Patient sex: M
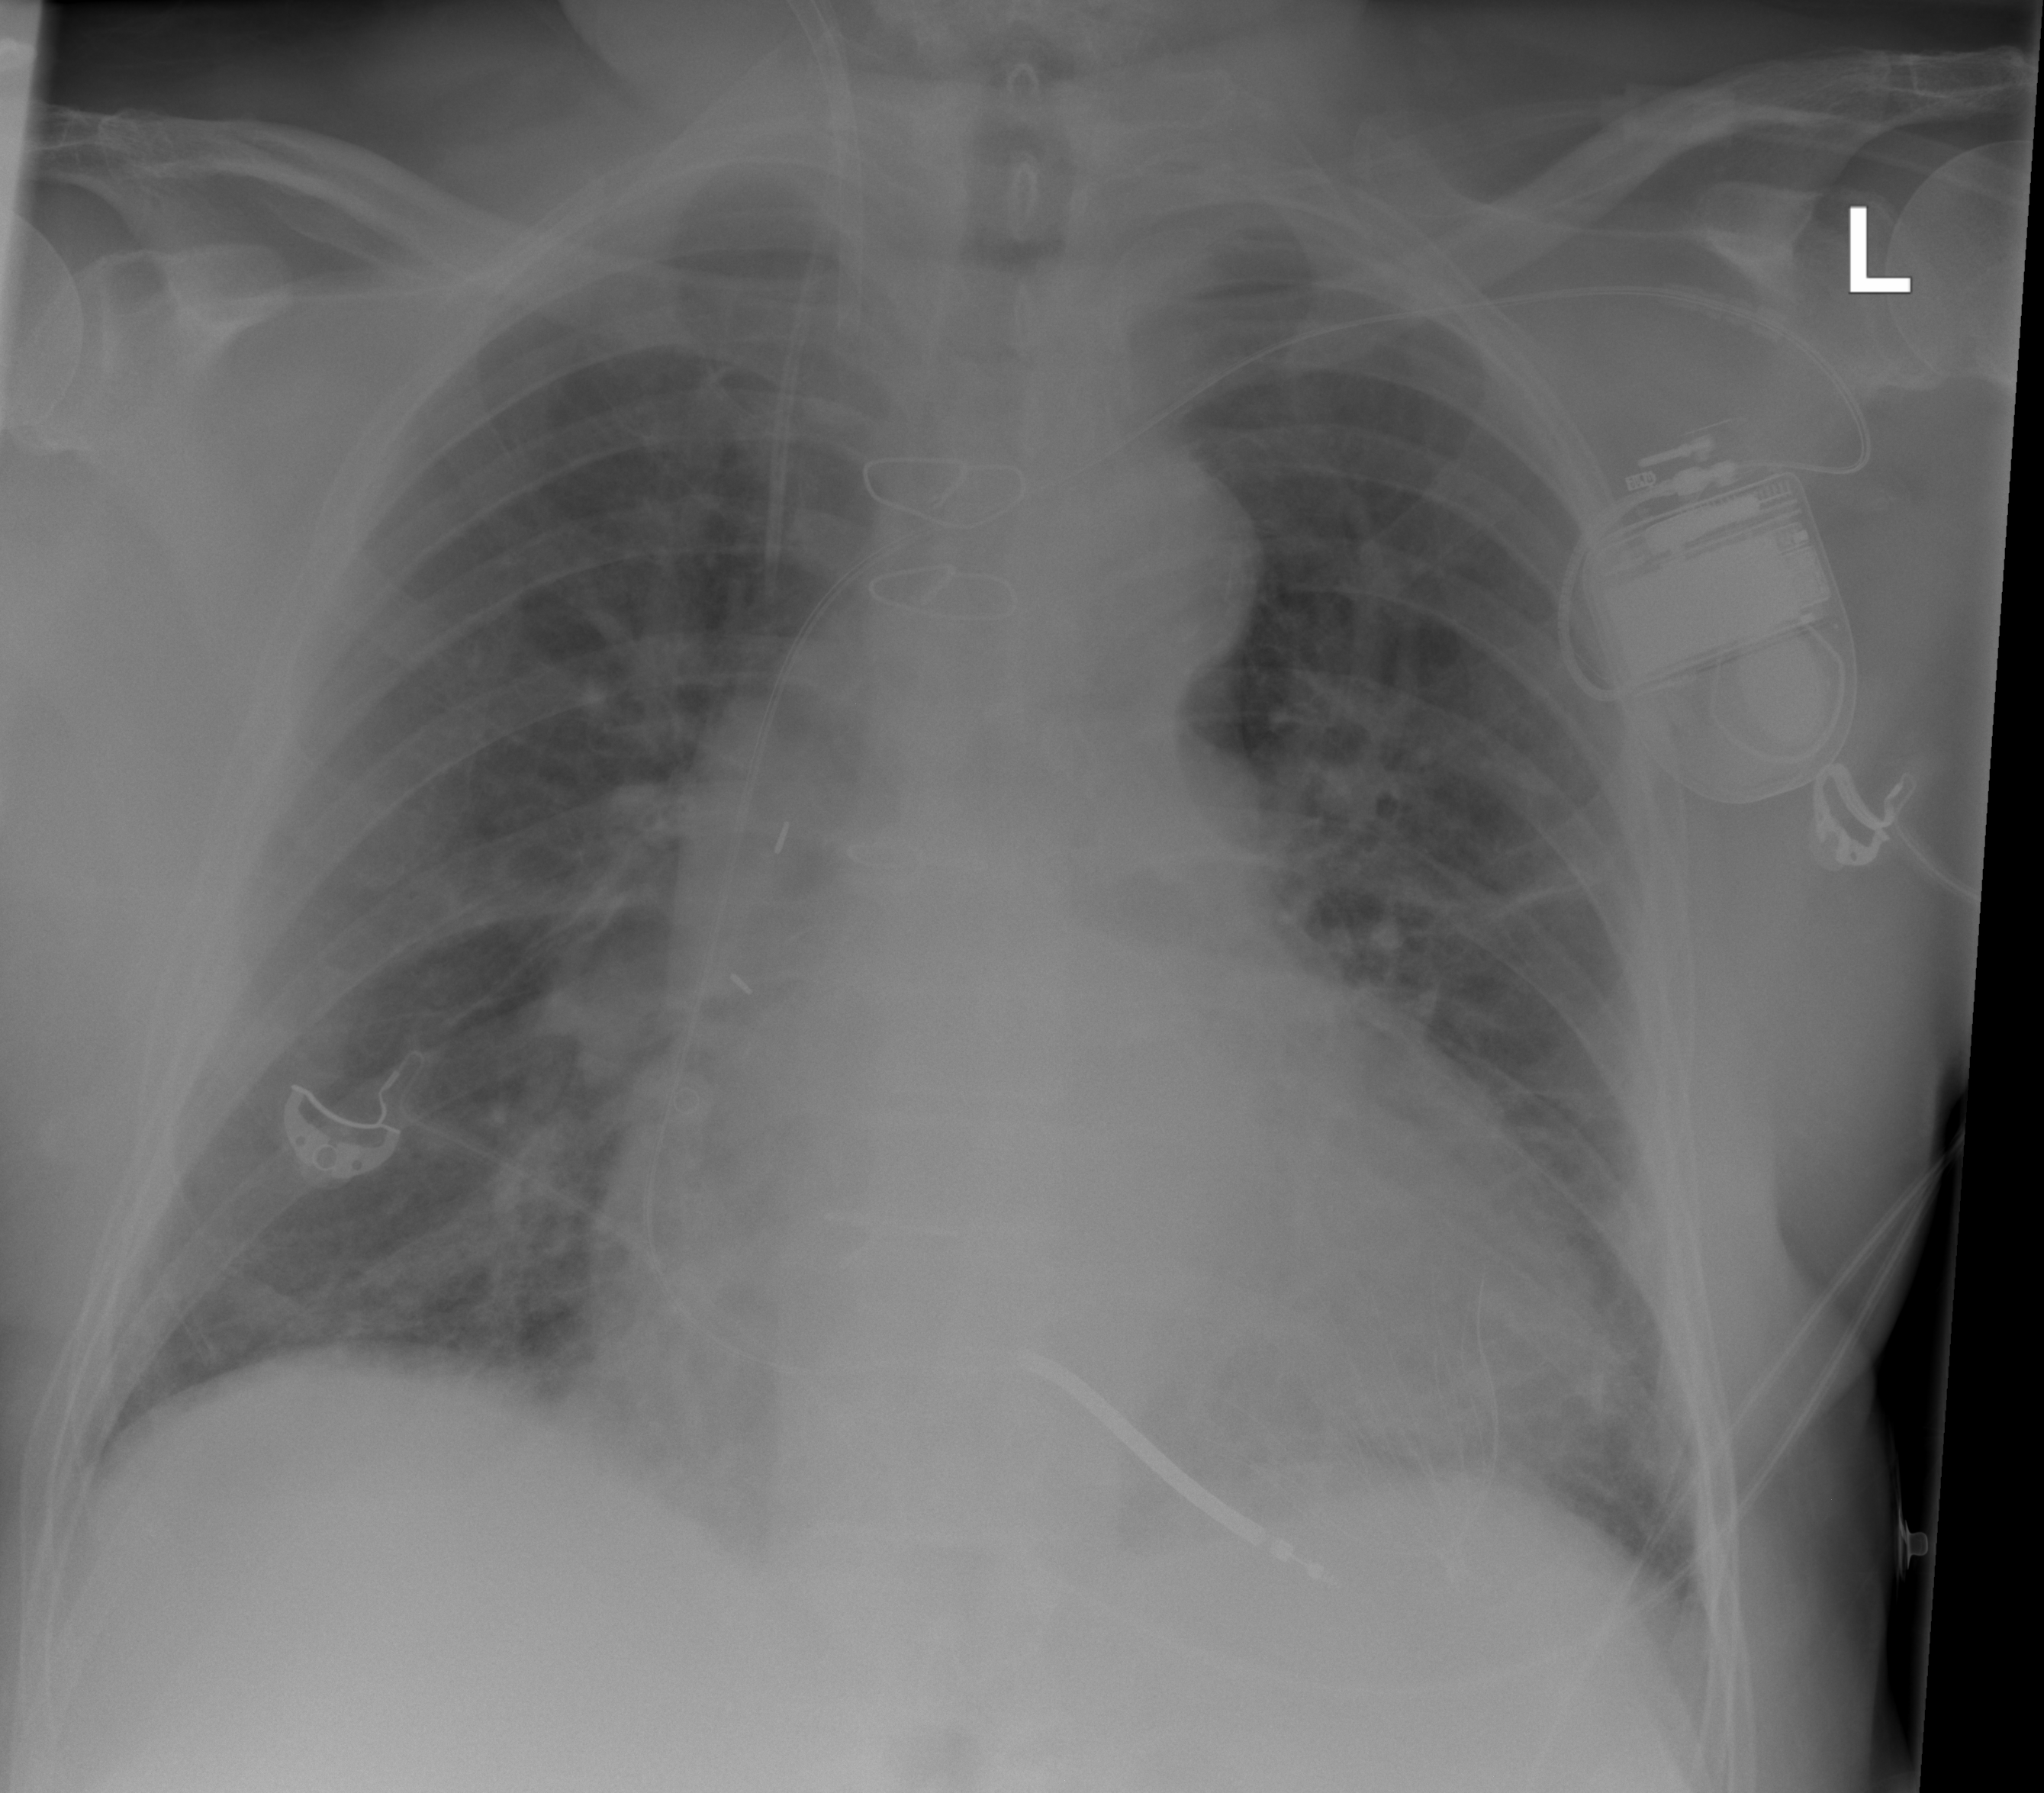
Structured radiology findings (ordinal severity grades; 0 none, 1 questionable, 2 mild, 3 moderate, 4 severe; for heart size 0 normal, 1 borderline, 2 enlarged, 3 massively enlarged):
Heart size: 2
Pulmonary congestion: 2
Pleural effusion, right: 0
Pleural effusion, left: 0
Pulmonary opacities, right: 0
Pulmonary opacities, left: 0
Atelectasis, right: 0
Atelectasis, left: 0